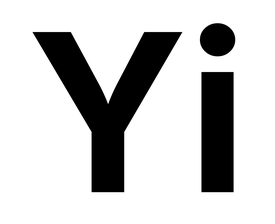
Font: Inter_Bold